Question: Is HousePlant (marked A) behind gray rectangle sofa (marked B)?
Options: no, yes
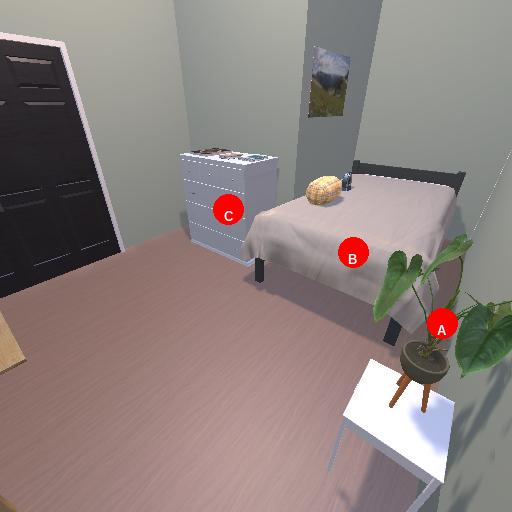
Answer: no